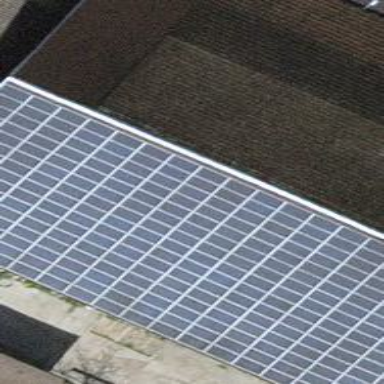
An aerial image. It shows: Solar power generator with photovoltaic panels.